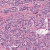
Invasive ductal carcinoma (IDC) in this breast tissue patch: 1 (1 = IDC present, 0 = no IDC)